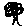
Label: tree